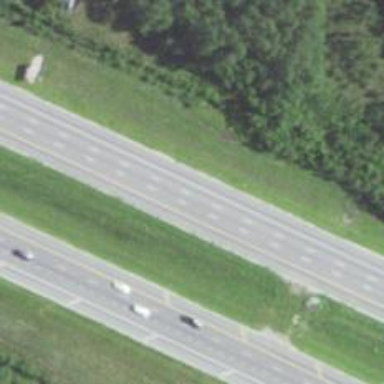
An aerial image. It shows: Asphalt motorway.